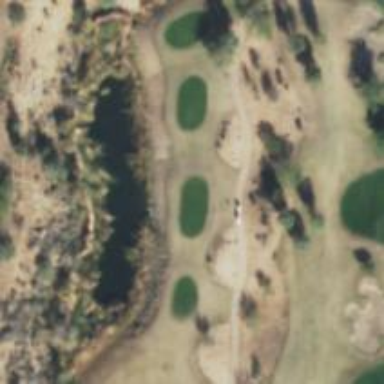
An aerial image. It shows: Golf hole.